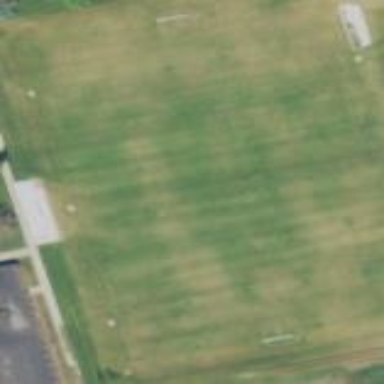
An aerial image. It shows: Soccer pitch for outdoor sports and leisure activities.